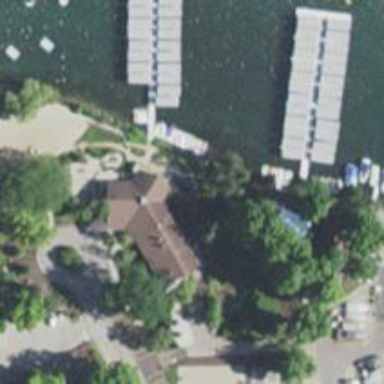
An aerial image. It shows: Yachting club.